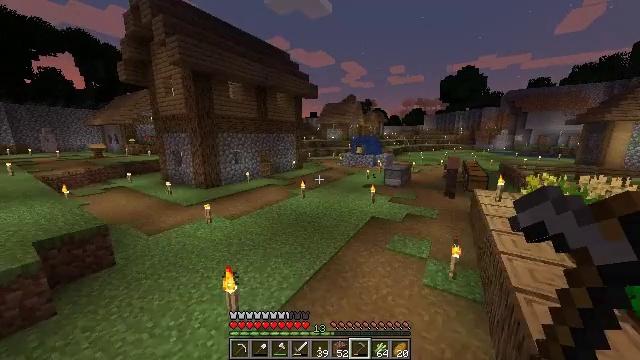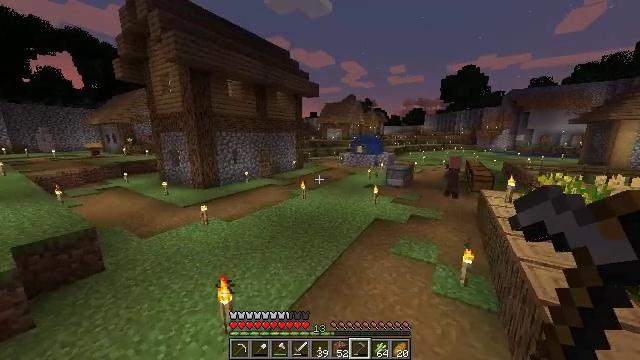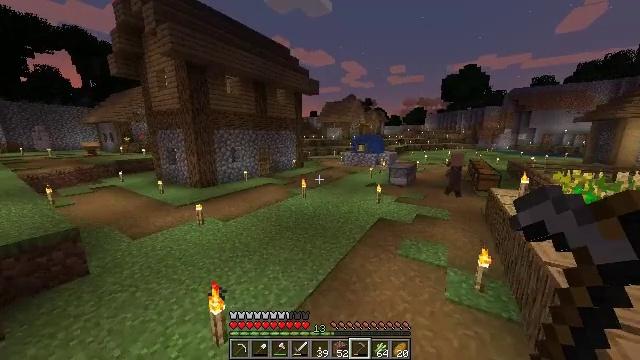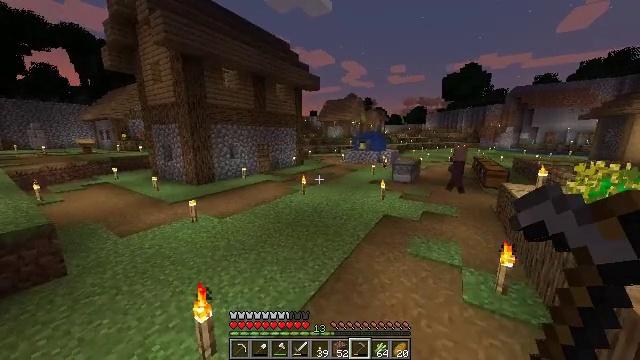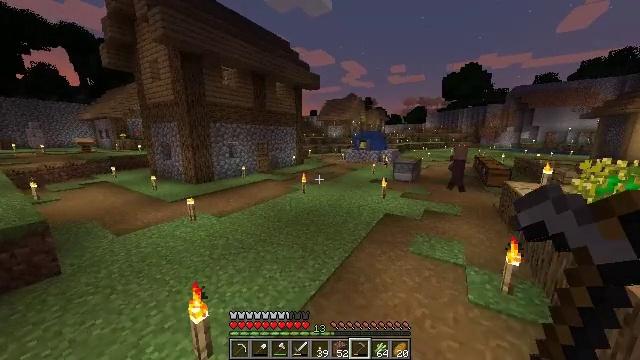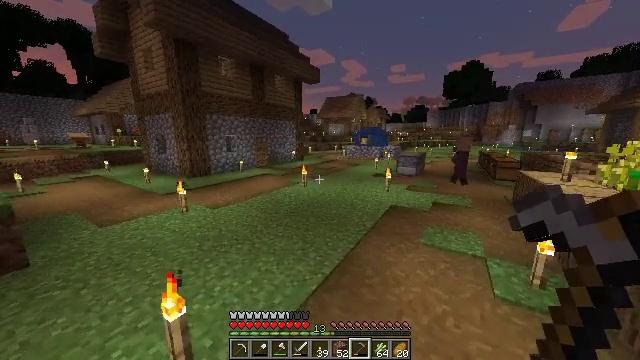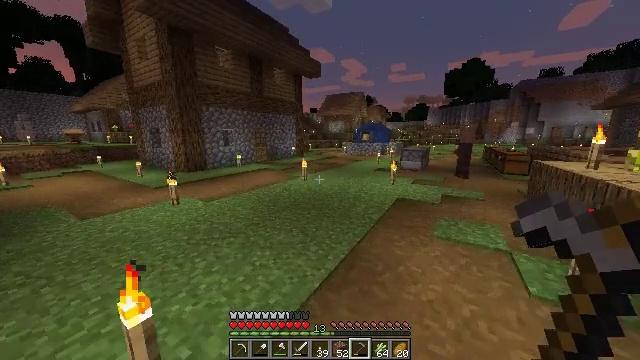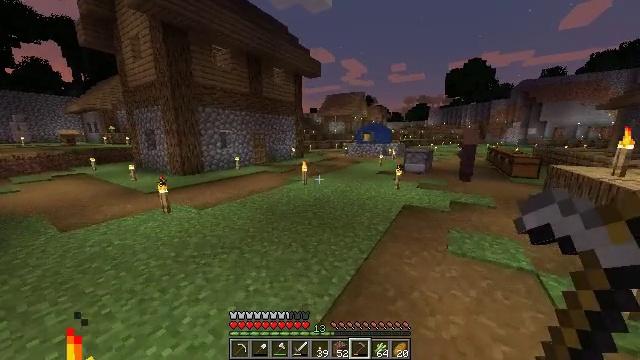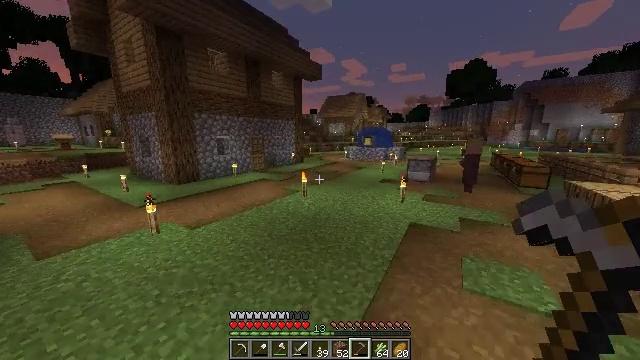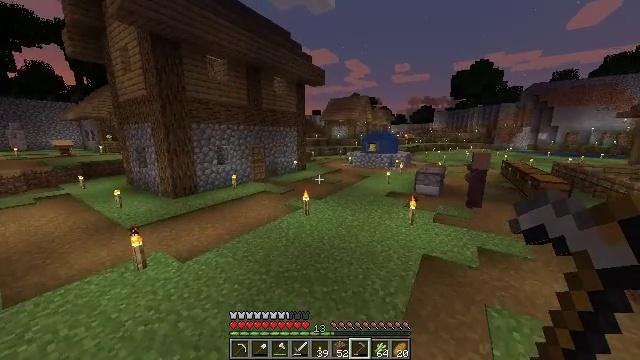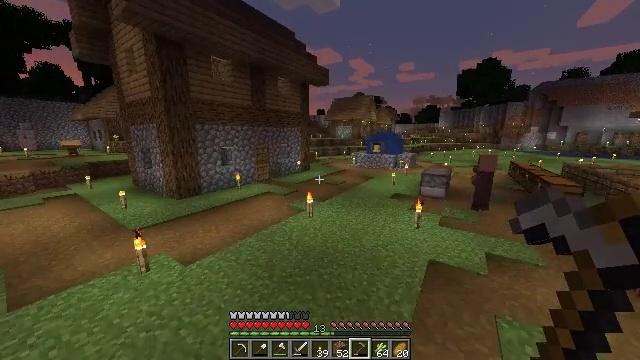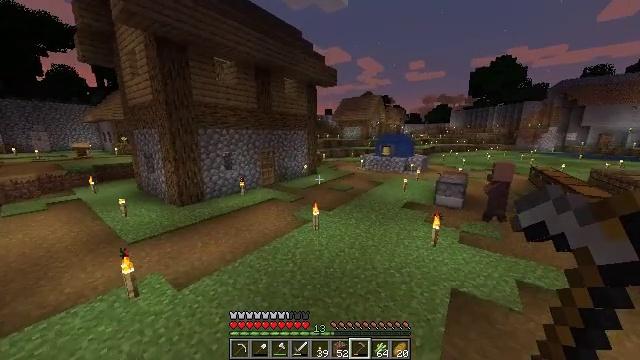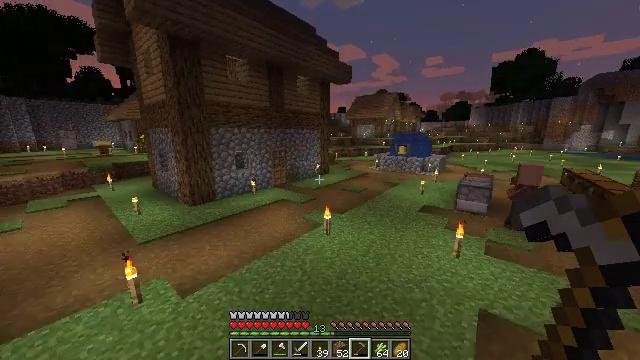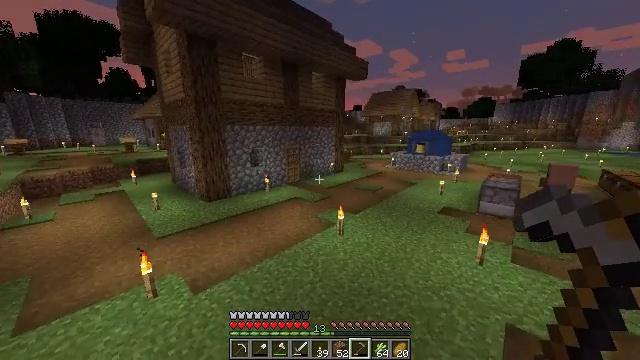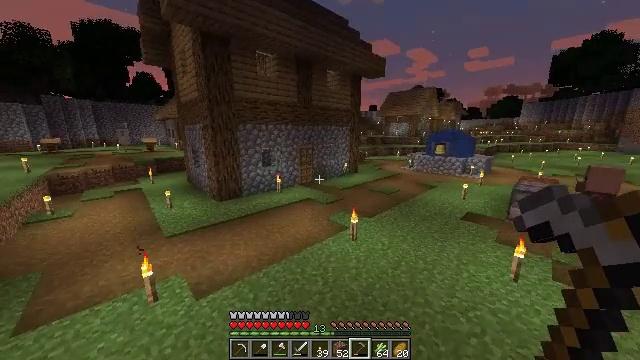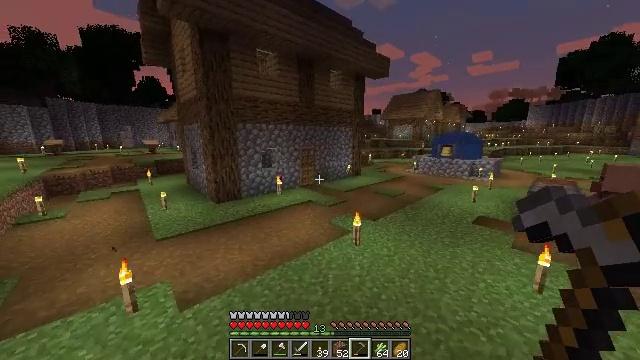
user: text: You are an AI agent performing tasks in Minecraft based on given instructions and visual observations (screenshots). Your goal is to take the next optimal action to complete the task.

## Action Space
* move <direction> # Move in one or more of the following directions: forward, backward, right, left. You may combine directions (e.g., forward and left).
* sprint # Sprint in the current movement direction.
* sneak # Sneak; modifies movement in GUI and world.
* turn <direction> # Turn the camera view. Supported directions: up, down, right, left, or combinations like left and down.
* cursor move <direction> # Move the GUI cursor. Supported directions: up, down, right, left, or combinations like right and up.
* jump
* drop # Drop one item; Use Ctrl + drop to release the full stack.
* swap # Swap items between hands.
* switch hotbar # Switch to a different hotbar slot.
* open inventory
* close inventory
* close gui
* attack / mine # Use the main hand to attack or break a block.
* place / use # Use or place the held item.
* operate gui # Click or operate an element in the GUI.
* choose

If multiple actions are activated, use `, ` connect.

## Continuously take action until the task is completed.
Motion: motion action
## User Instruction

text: Mine the sugar cane near rivers.
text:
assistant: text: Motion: move forward, sprint, jump
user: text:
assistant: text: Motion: move forward, sprint, jump
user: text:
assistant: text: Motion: move forward, sprint, jump
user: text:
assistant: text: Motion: move forward, sprint, jump
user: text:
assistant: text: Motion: move forward, sprint, jump
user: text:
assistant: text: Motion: move forward, sprint, jump
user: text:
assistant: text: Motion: move forward, sprint, jump
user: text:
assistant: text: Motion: move forward, sprint, jump
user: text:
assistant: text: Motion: move forward, sprint, jump
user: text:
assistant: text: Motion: move forward, sprint, turn left, jump
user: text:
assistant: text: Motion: move forward, sprint, turn left, jump
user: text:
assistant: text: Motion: move forward, sprint, turn left, jump
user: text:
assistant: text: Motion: move forward, sprint, turn left, jump
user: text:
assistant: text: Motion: move forward, sprint, turn left, jump
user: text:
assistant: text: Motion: move forward, sprint, turn up, jump
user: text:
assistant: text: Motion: move forward, sprint, jump
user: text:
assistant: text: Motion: move forward, sprint, jump
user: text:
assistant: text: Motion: move forward, sprint, jump
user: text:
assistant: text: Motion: move forward, sprint, jump
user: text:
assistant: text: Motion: move forward, sprint, jump
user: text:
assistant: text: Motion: move forward, sprint, jump
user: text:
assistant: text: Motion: move forward, sprint, jump
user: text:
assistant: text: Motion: move forward, sprint, jump
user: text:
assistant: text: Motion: move forward, sprint, jump
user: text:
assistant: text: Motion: move forward, sprint, turn left, jump
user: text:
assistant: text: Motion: move forward, sprint, jump
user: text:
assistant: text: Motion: move forward, sprint, jump
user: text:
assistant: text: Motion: move forward, sprint, jump
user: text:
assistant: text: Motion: move forward, sprint
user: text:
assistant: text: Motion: move forward, sprint